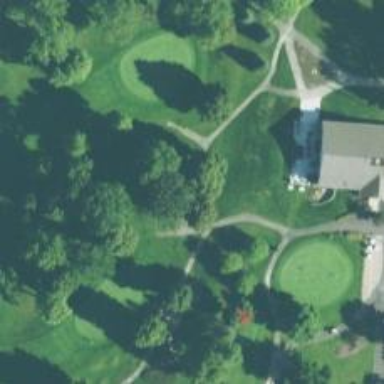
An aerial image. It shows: Golf cartpath that is also road path.